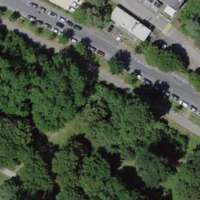
EUNIS habitat code: 53
Species observed at this site:
Allium ursinum
Corvus corone
Medicago sativa
Pterocarya fraxinifolia
Lathraea squamaria